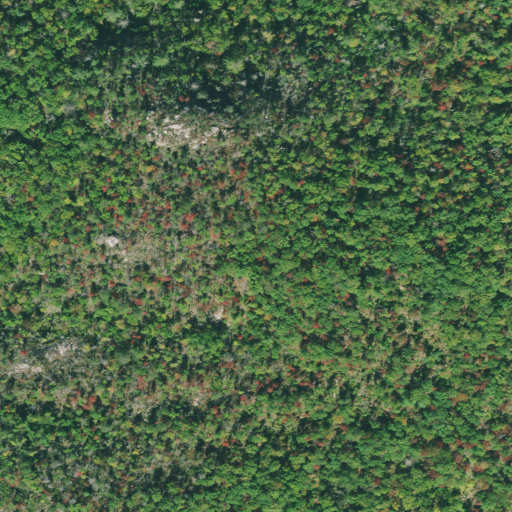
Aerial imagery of mountain in South Carolina named Rocky Mountain containing mixed forest, deciduous forest, and grassland